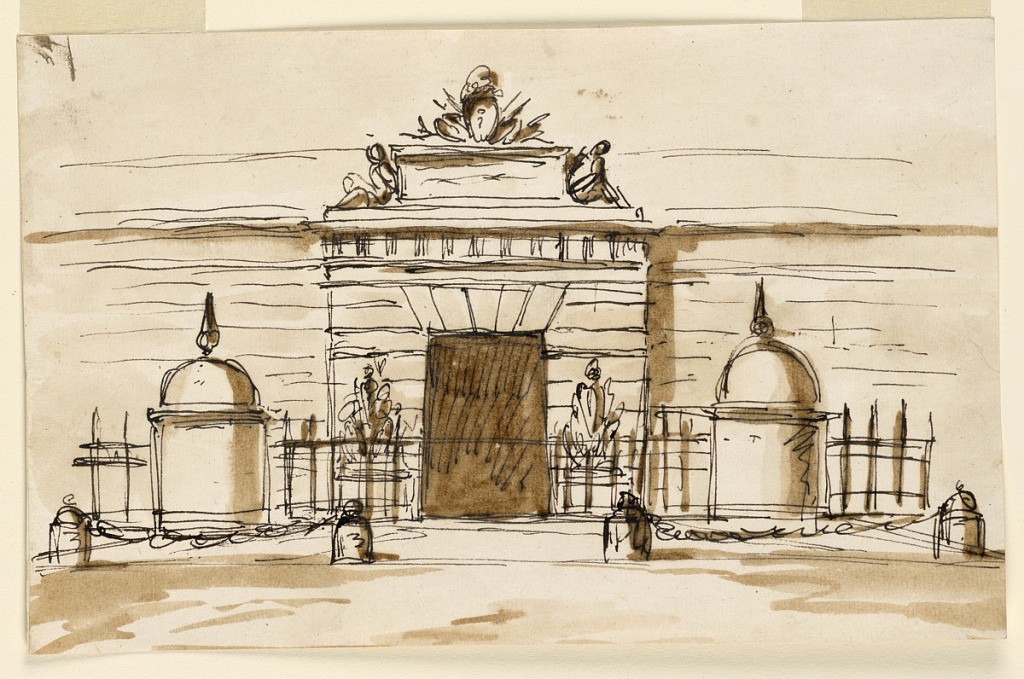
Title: Gate of a barracks
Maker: Giuseppe Barberi, Italian, 1746–1809
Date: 1780–1790
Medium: Pen and brown ink, brush and brown wash on off-white laid paper, lined
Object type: Drawing
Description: Pylon-shaped opening is out in a projecting part of a wall. Triglyph frieze. Inscription tablet flanked by captives and topped by an escutcheon among weapons, on top. Trophies flank the opening on pedestals. Railings and guardhouses behind posts and chains, laterally before the wall.